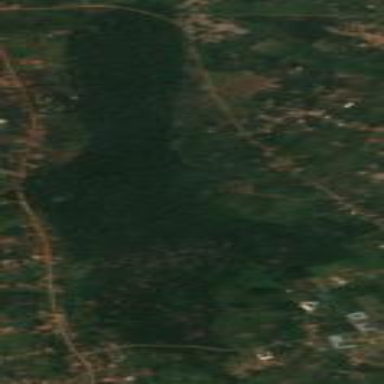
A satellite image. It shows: Forest Reserve designated as natural reserve.